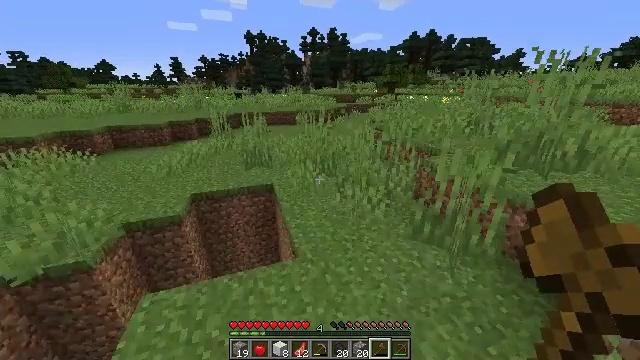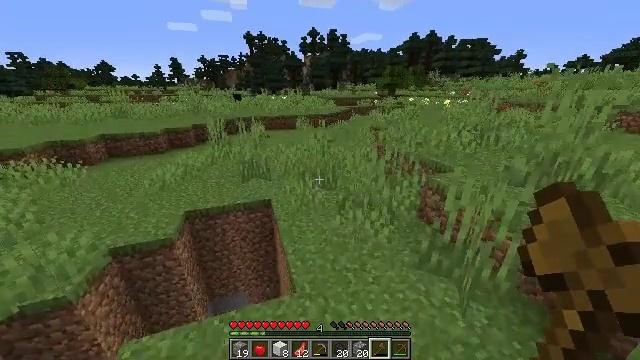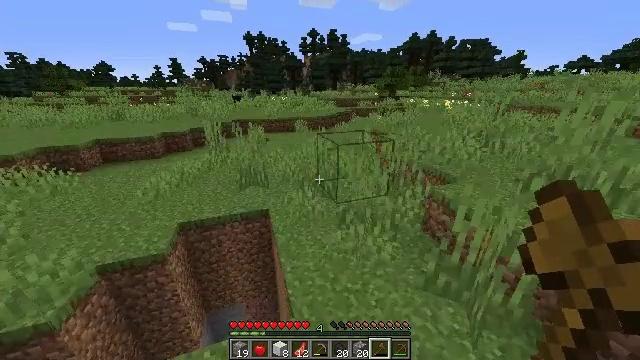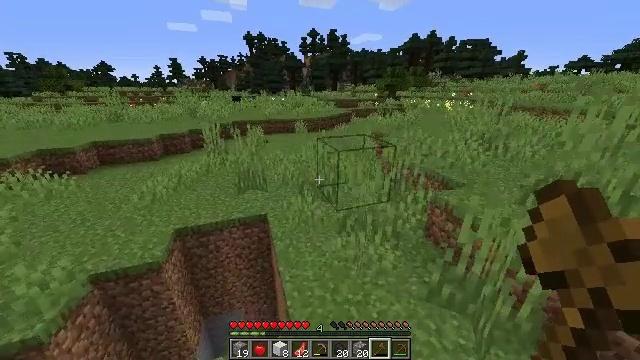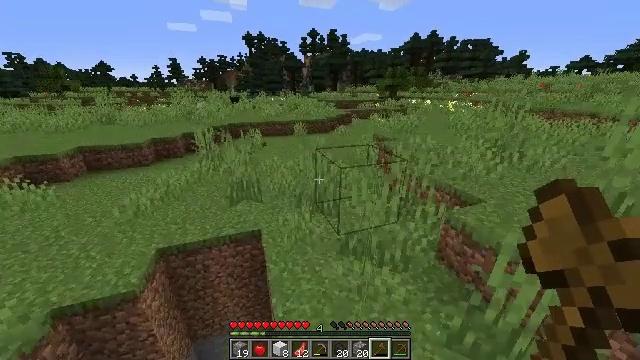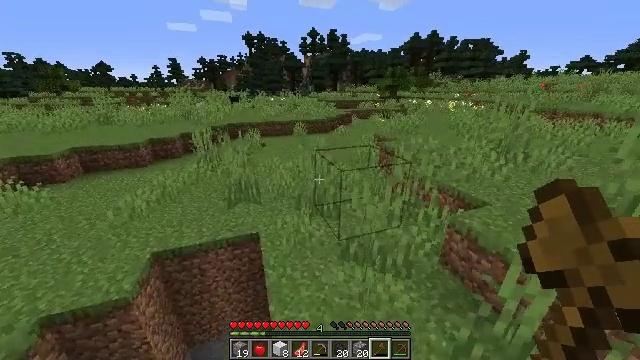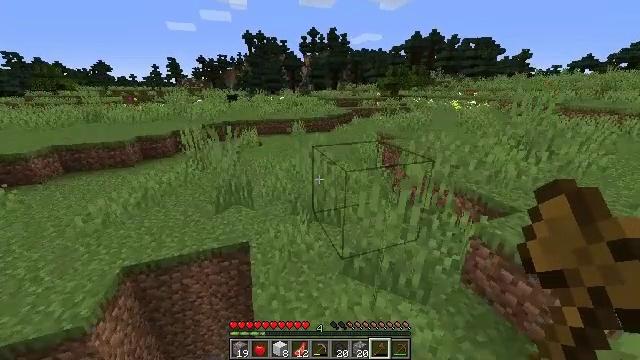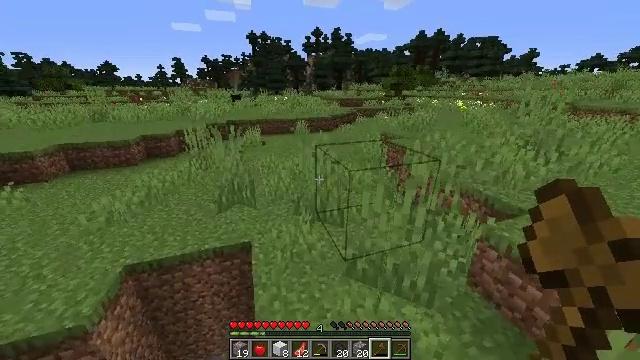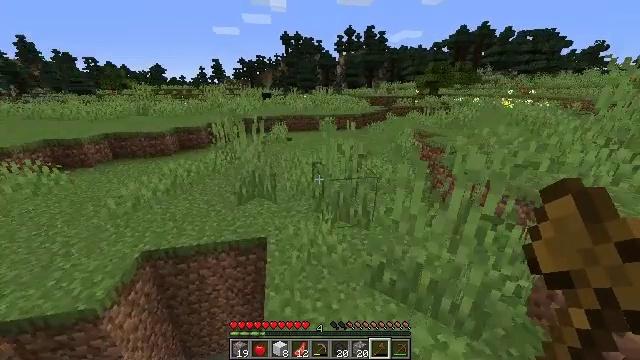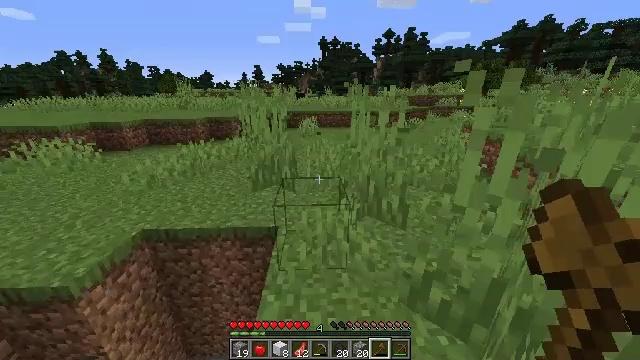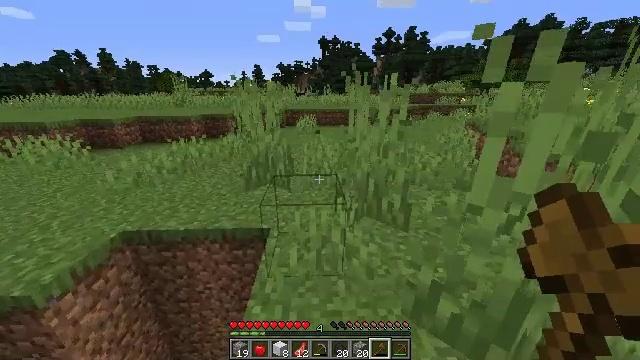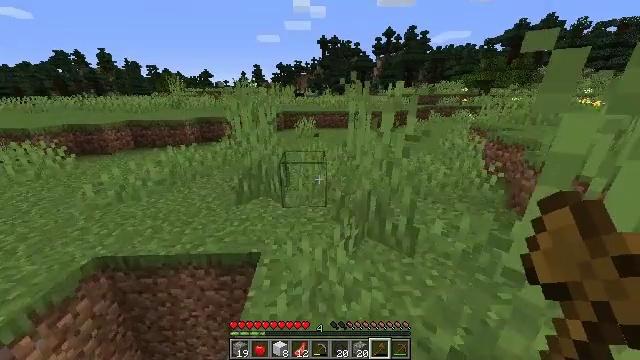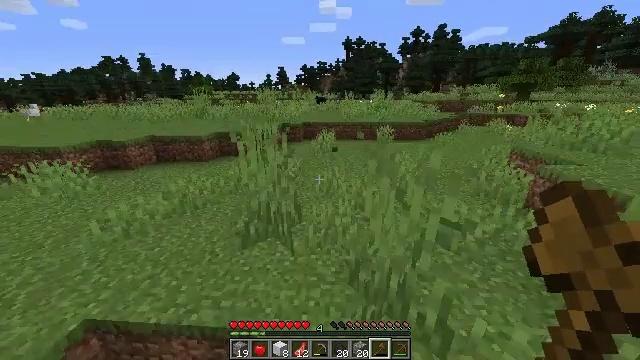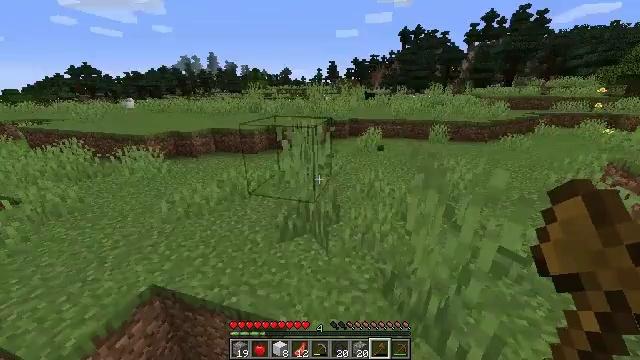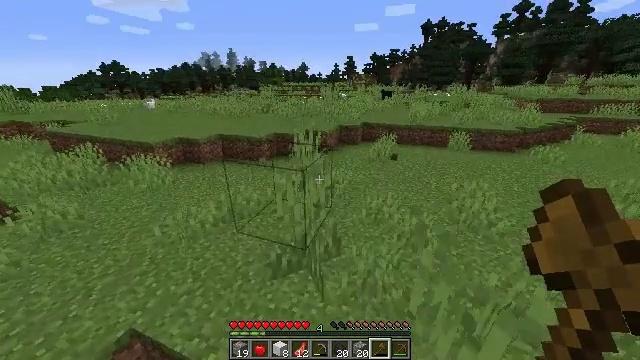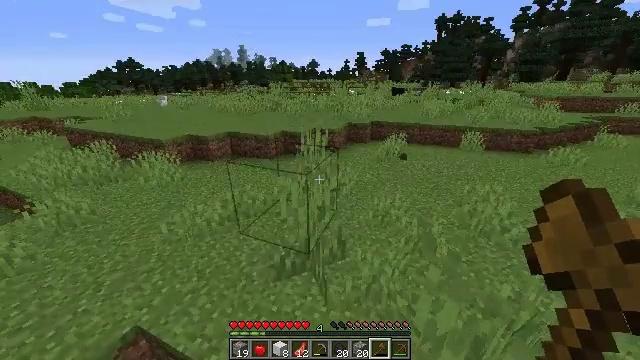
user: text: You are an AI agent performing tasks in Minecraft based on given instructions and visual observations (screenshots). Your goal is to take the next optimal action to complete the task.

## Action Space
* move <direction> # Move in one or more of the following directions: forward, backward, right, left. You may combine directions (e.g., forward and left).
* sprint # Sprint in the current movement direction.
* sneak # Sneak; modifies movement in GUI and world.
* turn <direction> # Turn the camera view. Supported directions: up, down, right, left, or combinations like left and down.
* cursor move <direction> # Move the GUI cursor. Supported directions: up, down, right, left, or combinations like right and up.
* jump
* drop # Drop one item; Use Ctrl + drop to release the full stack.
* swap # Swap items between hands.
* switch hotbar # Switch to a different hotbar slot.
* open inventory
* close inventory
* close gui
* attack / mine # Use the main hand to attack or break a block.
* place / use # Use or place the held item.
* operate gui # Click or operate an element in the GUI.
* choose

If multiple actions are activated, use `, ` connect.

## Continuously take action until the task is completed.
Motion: motion action
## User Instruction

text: Hunt animals.
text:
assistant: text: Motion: move forward, jump
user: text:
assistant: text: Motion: move forward, jump
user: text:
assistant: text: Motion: move forward, jump
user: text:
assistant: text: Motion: move forward, jump
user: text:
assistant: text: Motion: move forward, jump
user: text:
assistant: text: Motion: move forward, jump
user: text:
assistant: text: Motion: move forward, jump
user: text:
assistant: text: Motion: move forward, turn left, jump
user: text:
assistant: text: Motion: move forward, turn left and up, jump
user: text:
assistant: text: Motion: move forward, jump
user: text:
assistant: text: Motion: move forward, jump
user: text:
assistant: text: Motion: move forward, turn left, jump
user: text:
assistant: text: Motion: move forward, turn left and down, jump
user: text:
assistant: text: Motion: move forward, turn left and down, jump
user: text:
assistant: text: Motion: move forward, turn left, jump
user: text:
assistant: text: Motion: move forward, turn left, jump
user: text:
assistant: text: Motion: move forward, turn left, jump
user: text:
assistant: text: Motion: move forward, turn left, jump
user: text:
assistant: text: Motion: move forward, turn left, jump
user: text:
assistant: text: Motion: move forward, turn left, jump
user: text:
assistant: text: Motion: move forward, turn left, jump
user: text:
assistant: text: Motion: move forward, jump
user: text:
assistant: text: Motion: move forward, turn left, jump
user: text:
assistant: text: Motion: move forward, jump
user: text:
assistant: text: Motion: move forward, jump
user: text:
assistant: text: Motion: move forward, jump
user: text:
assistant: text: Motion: move forward, jump
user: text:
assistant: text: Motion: move forward, jump
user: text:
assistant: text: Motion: move forward, jump
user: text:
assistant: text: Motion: move forward, jump